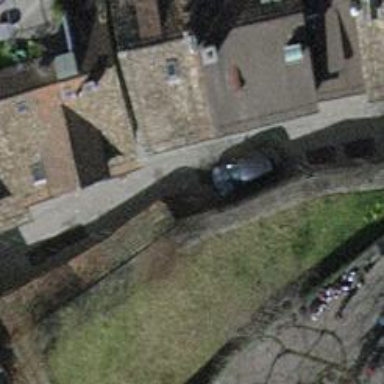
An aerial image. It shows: Pedestrian road with sett surface.